Question: Goal:
To remove the letters in the end of every word.
I would like to achieve the result from the column "Requested result".
Problem:
How do I do it by using VBA coding?
Don't forget the "white space".

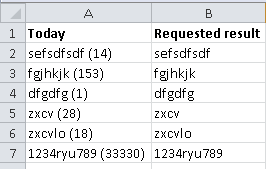
Answer: '''
=MID(A2,1,SEARCH("(",A2,1)-1)
'''

'''
Sub test()
Dim lastRow As Long
lastRow = Range("A" & Rows.Count).End(xlUp).Row
For i = 2 To lastRow
Cells(i, 2) = Mid(Cells(i, 1), 1, InStr(1, Cells(i, 1), "(", vbTextCompare) - 1)
Next
End Sub
'''